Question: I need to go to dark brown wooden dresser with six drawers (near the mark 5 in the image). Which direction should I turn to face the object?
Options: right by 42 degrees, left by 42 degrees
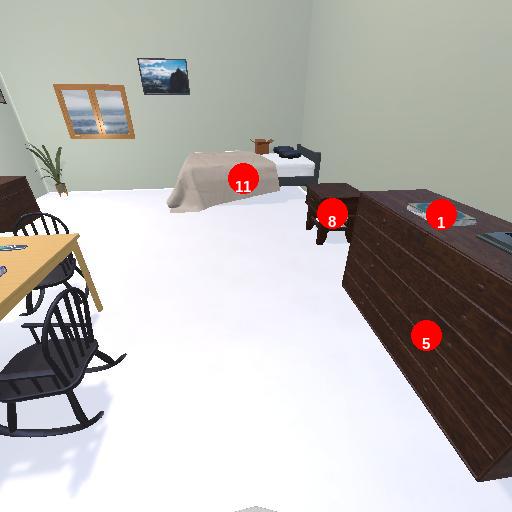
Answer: right by 42 degrees